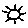
Label: sun